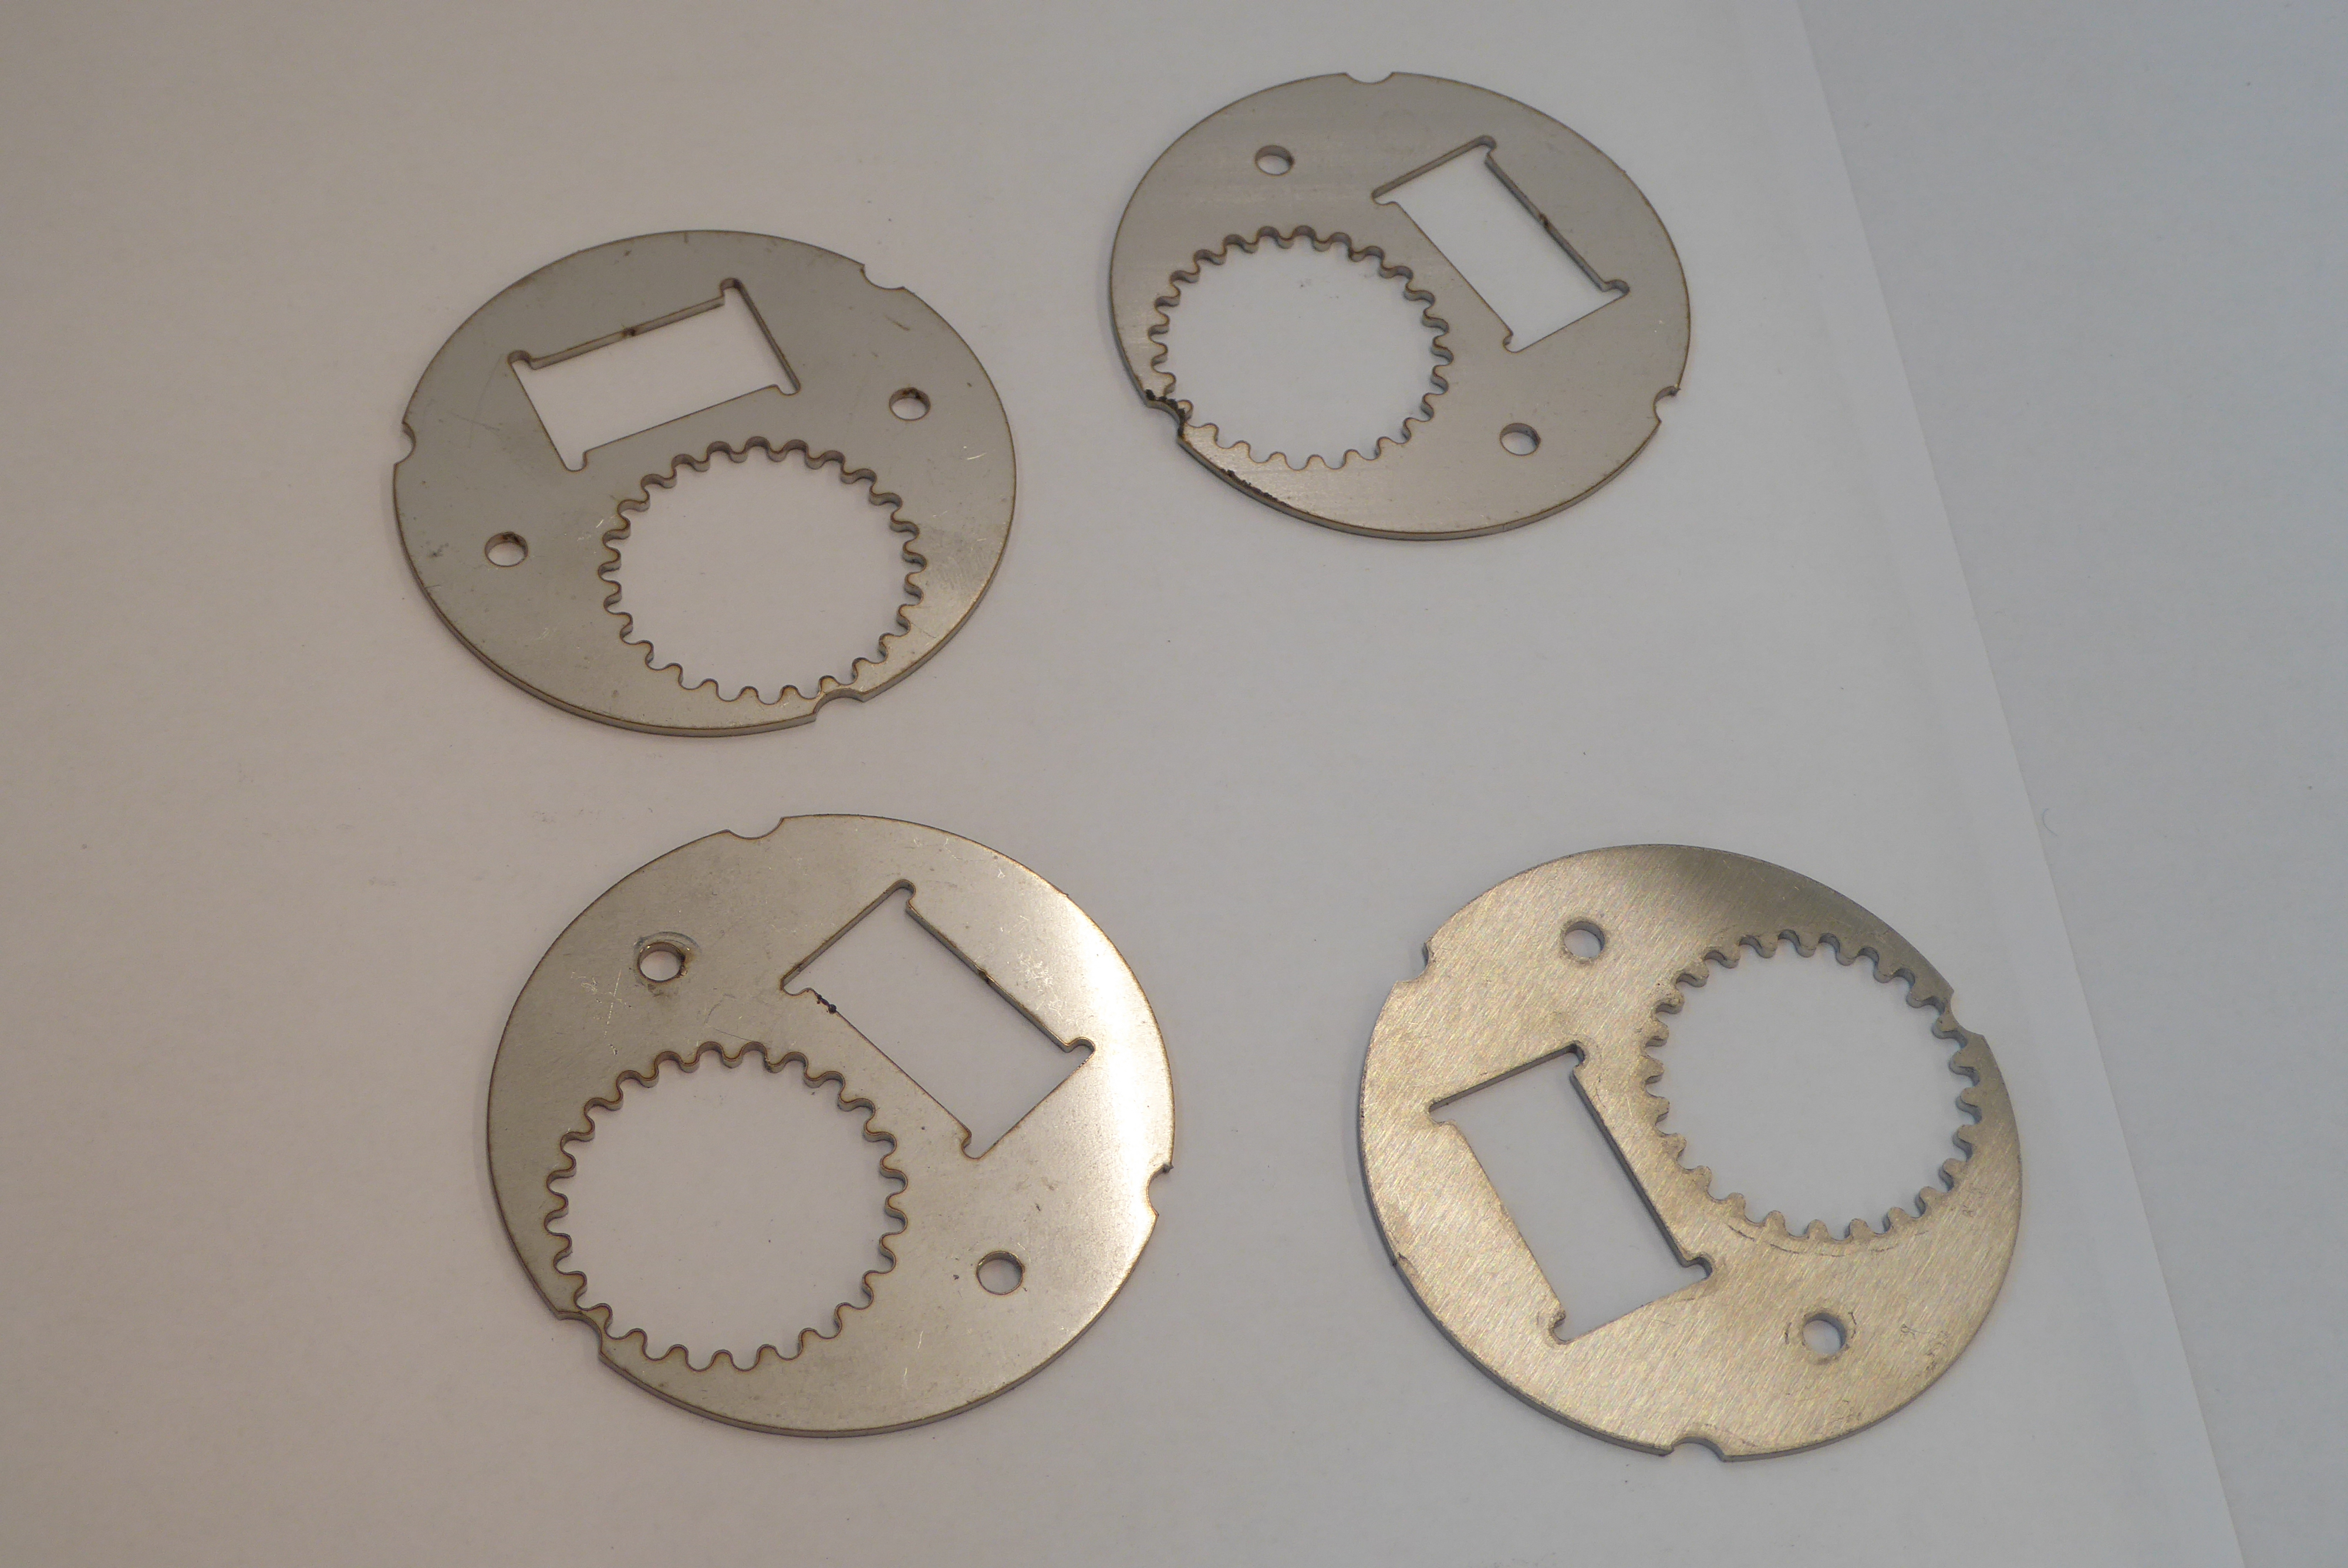
Label: Bottle Opener - Inlay